Question: I am using to play video files from my code and the following is a snippet from the main code:
This snippet produces an error :
'''
//The window we'll draw the video on.
private static VideoImage mScreen = null;
private static void updateJavaWindow(BufferedImage javaImage)
{
mScreen.setImage(javaImage);
}
// Opens a Swing window on screen.
private static void openJavaWindow()
{
mScreen = new VideoImage();
}
'''
The error that i get is : 'cannot find symbol : class VideoImage'
The header files used are :
'''
import java.awt.image.BufferedImage;
import com.xuggle.xuggler.Global;
import com.xuggle.xuggler.IContainer;
import com.xuggle.xuggler.IPacket;
import com.xuggle.xuggler.IPixelFormat;
import com.xuggle.xuggler.IStream;
import com.xuggle.xuggler.IStreamCoder;
import com.xuggle.xuggler.ICodec;
import com.xuggle.xuggler.IVideoPicture;
import com.xuggle.xuggler.IVideoResampler;
import com.xuggle.xuggler.Utils;
'''
Am i missing in some import statement ? If not , here are the libraries i am using apart from JDK :

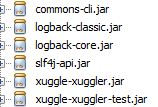
Answer: <URL>
You are not importing the right class.
'''
com.xuggle.xuggler.demos.VideoImage
'''
It seems like you are already using an IDE. It should automatically tell you what import you are missing if the correct library is in the build path.